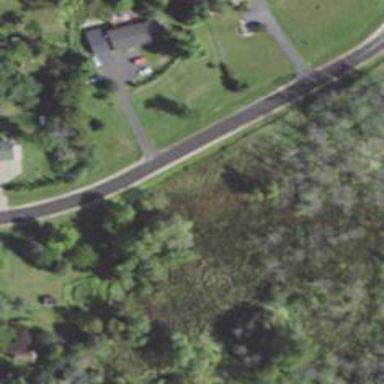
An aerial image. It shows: Driveway leading to service road.